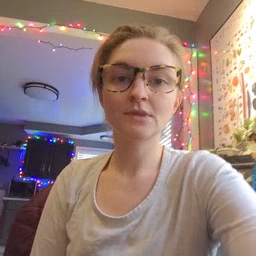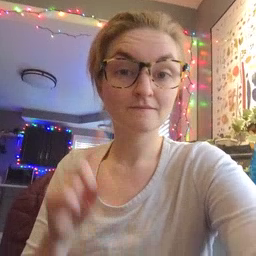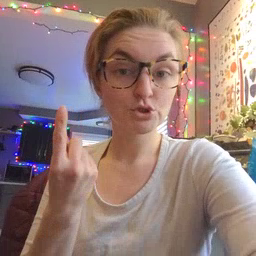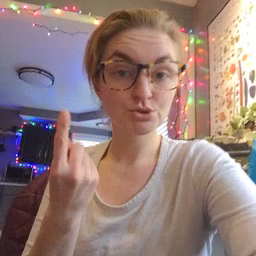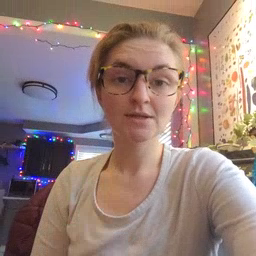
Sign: first